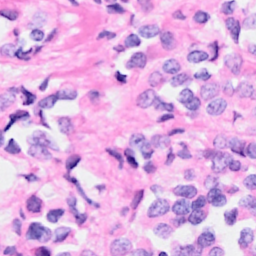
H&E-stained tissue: Breast